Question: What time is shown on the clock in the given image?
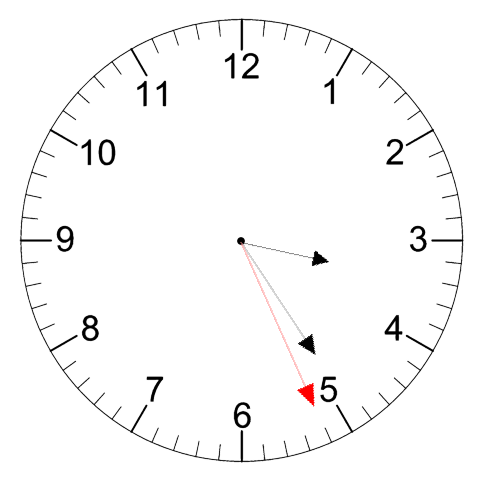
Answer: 03:24:26